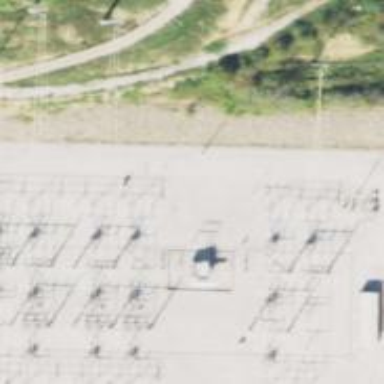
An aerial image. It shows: Fence surrounds transmission level power substation.